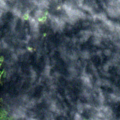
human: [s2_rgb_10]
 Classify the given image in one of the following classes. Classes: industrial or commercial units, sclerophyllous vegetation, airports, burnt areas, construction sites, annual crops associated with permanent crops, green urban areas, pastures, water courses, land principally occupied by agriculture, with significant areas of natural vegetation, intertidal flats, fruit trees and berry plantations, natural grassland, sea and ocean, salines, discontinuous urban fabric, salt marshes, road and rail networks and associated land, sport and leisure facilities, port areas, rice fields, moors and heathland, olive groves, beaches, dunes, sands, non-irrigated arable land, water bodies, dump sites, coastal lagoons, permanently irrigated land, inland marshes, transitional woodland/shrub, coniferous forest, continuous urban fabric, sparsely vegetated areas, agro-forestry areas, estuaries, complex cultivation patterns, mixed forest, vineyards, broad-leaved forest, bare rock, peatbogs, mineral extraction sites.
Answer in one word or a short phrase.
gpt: mixed forest, water bodies